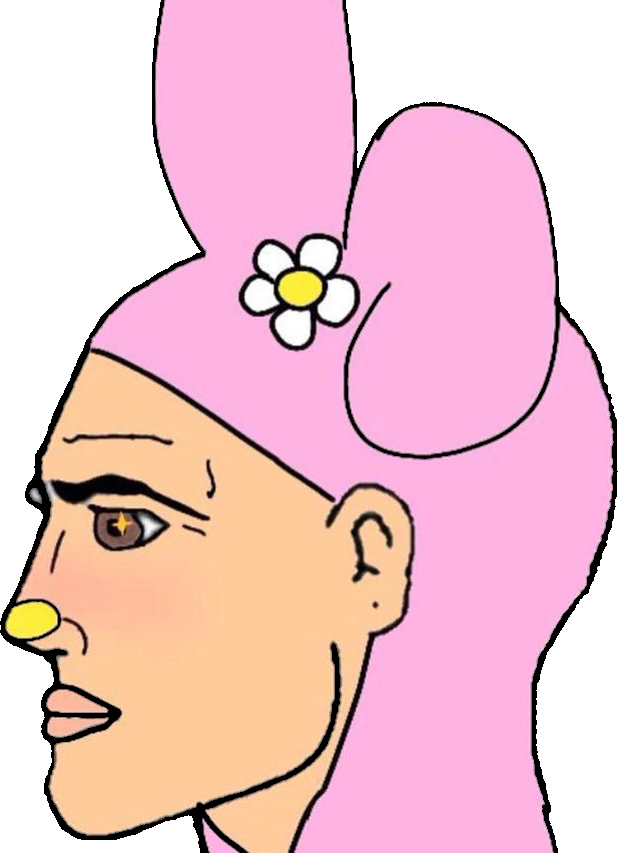
Label: 4_Yes_Chad